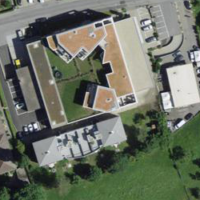
EUNIS habitat code: 54
Species observed at this site:
Prunus spinosa